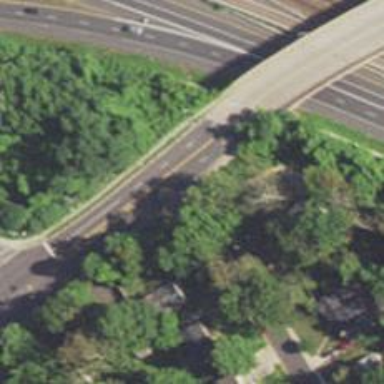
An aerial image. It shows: Road with stop sign.